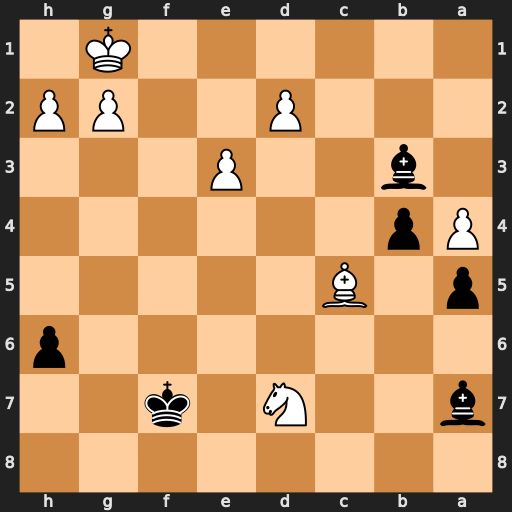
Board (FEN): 8/b2N1k2/7p/p1B5/Pp6/1b2P3/3P2PP/6K1
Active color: b
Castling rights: -
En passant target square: -
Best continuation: Bxc5 Nxc5 Bc2 Kf2 b3 Nxb3 Bxb3